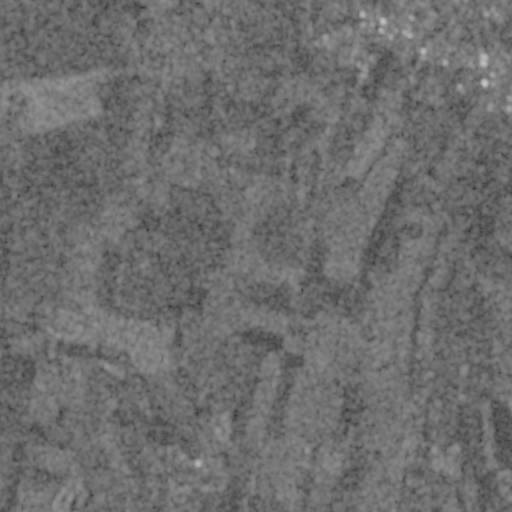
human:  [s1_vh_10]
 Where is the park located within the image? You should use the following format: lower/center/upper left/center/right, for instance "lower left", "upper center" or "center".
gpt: The park is located in the upper right of the image.
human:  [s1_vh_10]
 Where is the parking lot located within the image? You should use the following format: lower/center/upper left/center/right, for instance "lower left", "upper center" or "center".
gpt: The parking lot is located in the upper right of the image.
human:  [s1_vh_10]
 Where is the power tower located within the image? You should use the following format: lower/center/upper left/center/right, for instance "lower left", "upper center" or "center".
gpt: The power tower is located in the upper left of the image.
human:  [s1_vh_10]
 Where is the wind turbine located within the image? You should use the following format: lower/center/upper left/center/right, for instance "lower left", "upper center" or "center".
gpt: The wind turbine is located in the center of the image.
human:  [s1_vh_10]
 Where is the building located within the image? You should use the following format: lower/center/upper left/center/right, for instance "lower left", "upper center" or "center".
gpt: There is no building in the image.

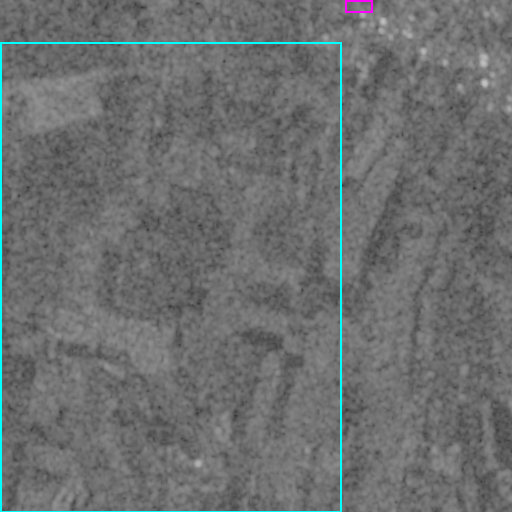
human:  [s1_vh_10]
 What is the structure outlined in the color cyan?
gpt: The structure outlined in cyan is a crop field.
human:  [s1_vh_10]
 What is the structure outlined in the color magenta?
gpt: The structure outlined in magenta is a park.
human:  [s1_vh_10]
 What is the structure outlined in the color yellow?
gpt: There is no yellow outline.